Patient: sex F, age 77
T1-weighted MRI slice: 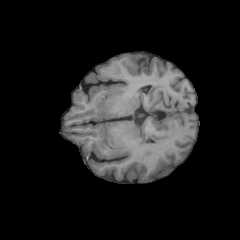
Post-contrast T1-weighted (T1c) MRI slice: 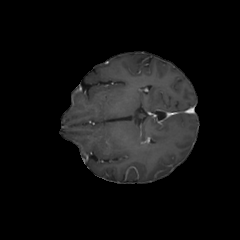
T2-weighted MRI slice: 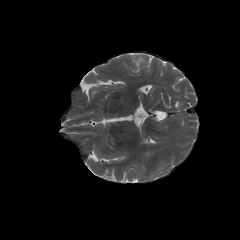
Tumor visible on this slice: yes
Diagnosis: Glioblastoma, IDH-wildtype
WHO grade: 4